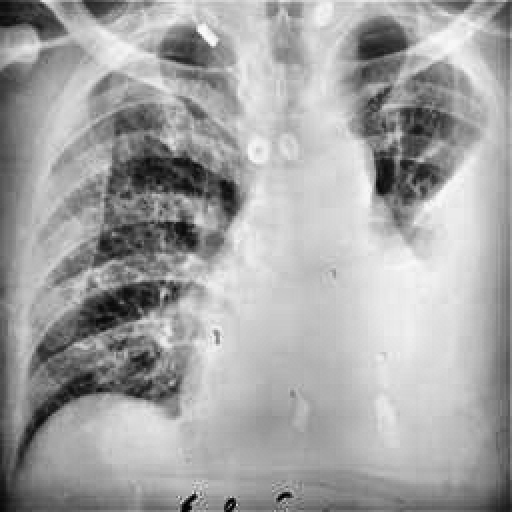
Finding: TUBERCULOSIS